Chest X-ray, PA view. Patient: 22 years old, sex M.
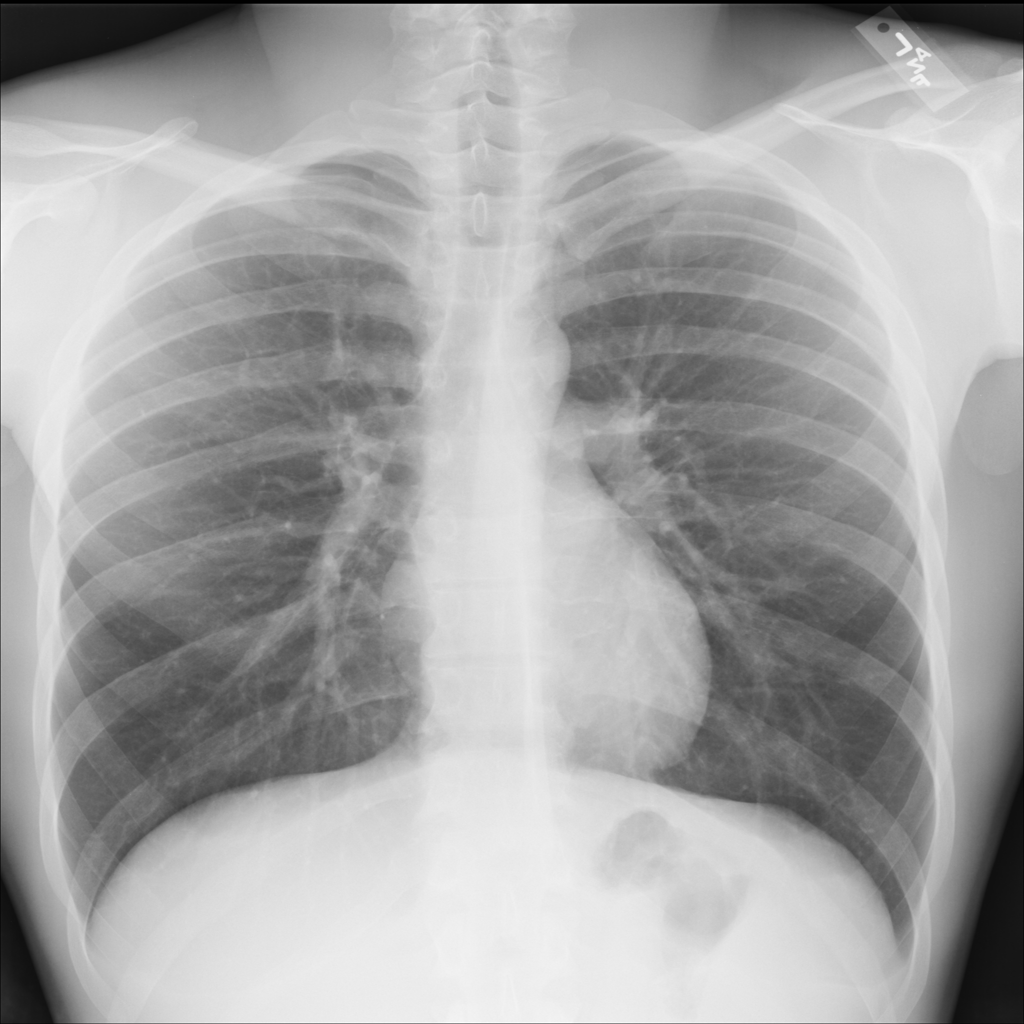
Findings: No Finding